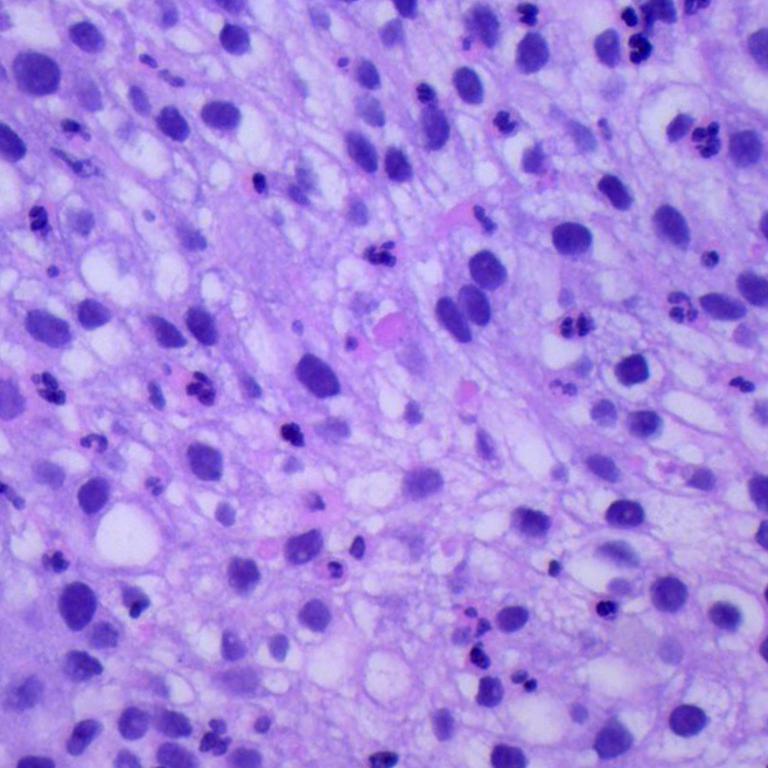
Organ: lung
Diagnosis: squamous carcinomas